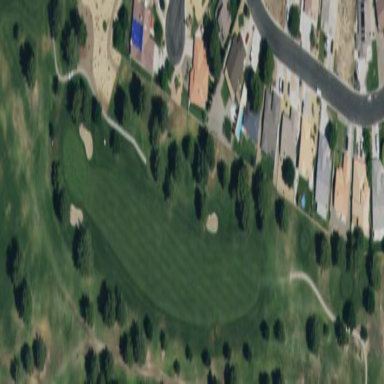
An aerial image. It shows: Area with grass used as rough in golf course.